Question: I am trying to parse PE file in windows and get data from this structure

I wrote this code, that reads bytes from exe file.
'''
#include <Windows.h>
int main()
{
// open the file for binary reading
std::ifstream file;
file.open("D:/SomeProgram.exe", ios_base::binary);
if (!file.is_open())
return 1;
// get the length of the file
file.seekg(0, ios::end);
size_t fileSize = file.tellg();
file.seekg(0, ios::beg);
// create a vector to hold all the bytes in the file
std::vector<byte> data(fileSize, 0);
// read the file
file.read(reinterpret_cast<char*>(&data[0]), fileSize);
'''
I have no idea, how to get data, that contains 'e_magic', 'e_cbip', 'e_cp' .... and the most important 'e_ifanew'.
I know, that this structure IMAGE_DOS_HEADER is stored in Windows.h, but I don't know how to use it to get fields from any exe file.
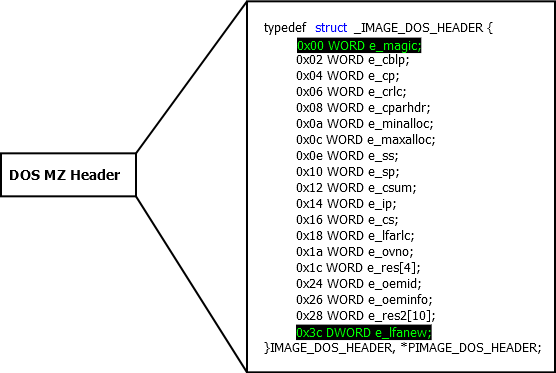
Answer: Declare an instance of the structure and copy the data into it:
'''
IMAGE_DOS_HEADER idh;
if ( fileSize >= sizeof(idh) )
{
std::memcpy(&idh, &data[0], sizeof(idh));
}
'''